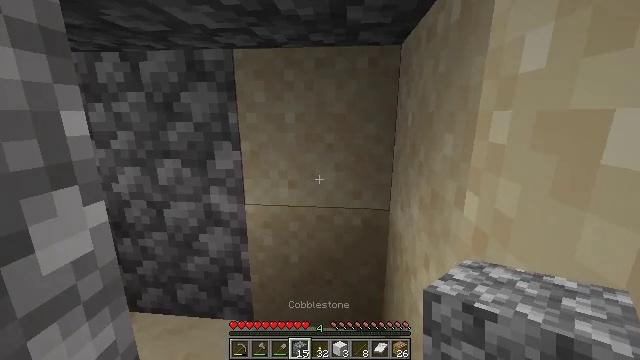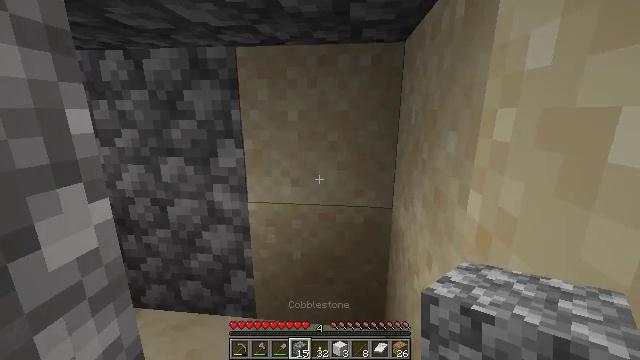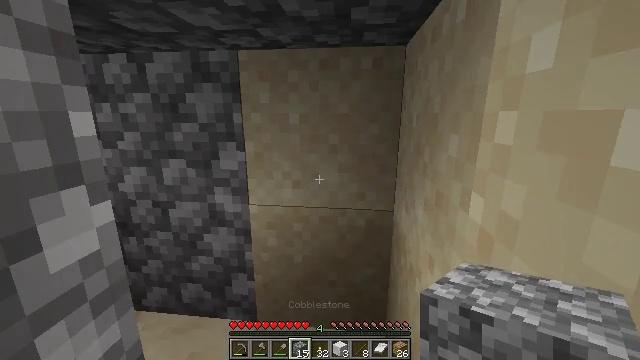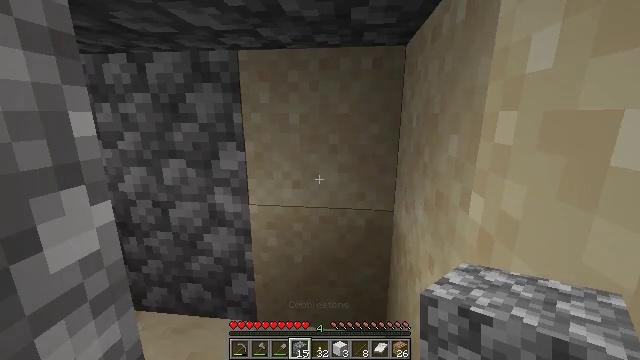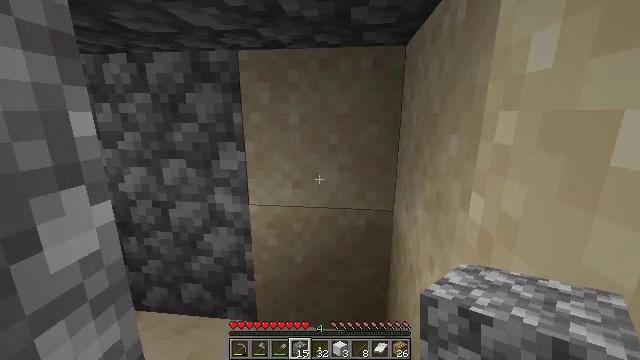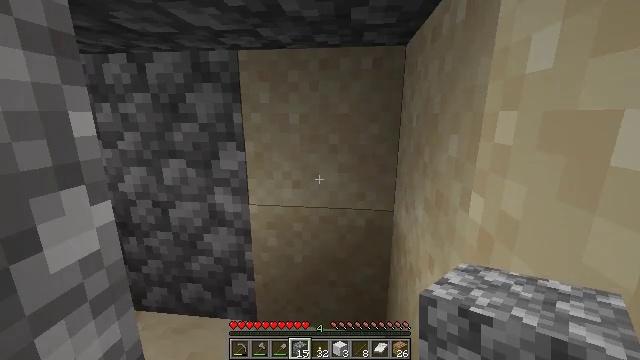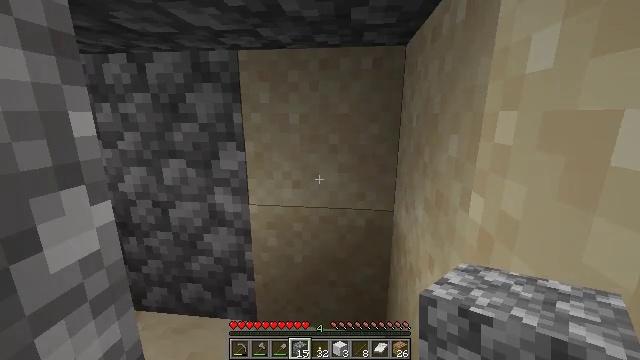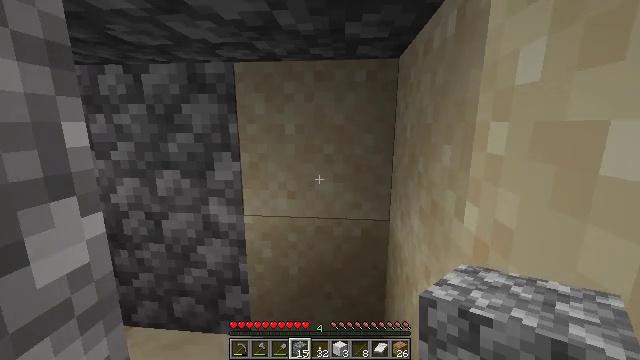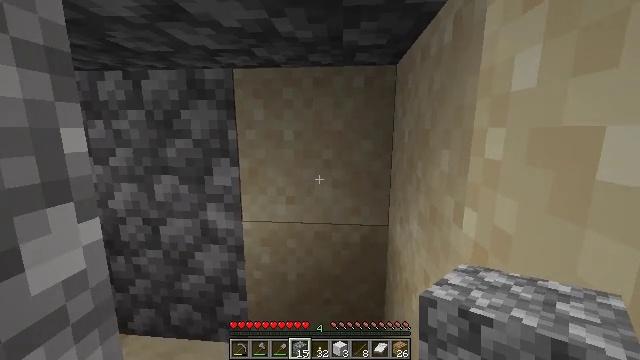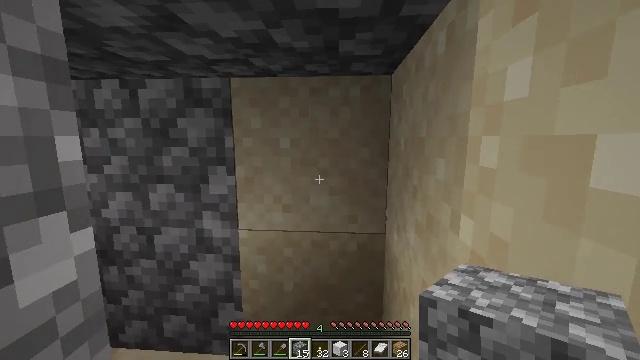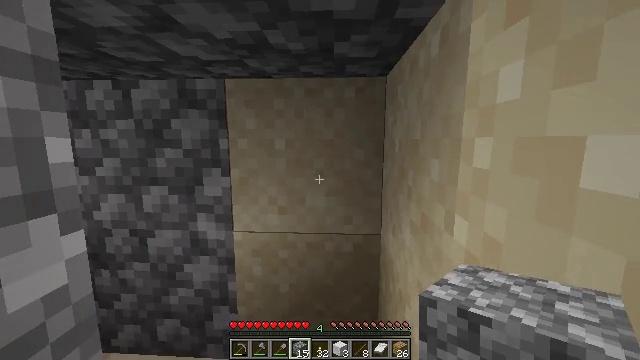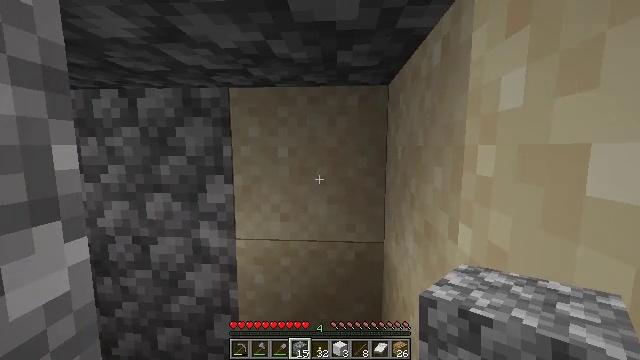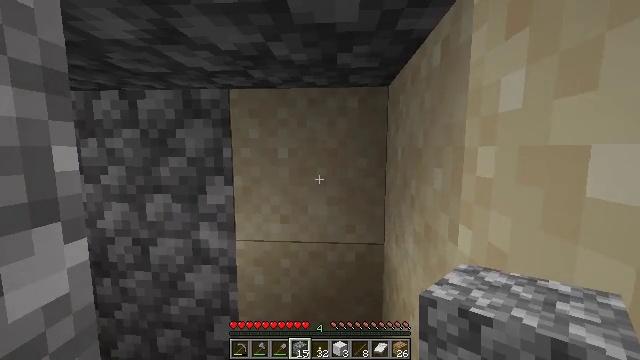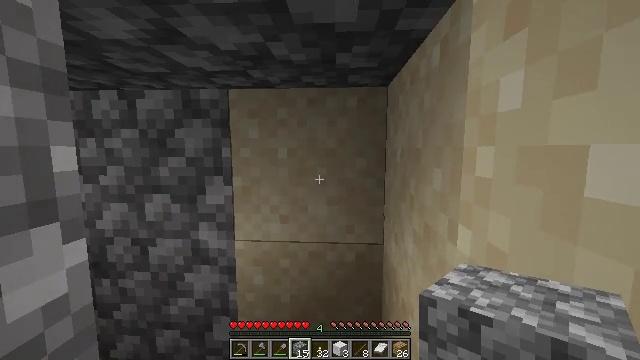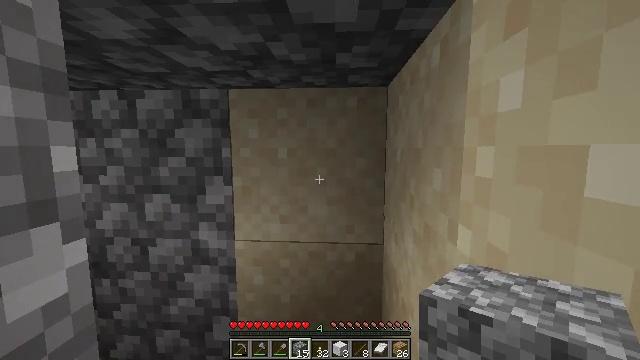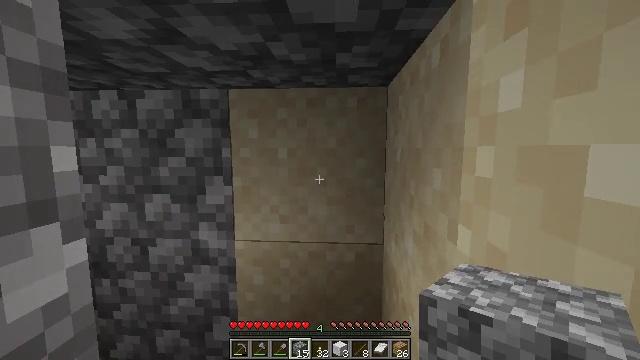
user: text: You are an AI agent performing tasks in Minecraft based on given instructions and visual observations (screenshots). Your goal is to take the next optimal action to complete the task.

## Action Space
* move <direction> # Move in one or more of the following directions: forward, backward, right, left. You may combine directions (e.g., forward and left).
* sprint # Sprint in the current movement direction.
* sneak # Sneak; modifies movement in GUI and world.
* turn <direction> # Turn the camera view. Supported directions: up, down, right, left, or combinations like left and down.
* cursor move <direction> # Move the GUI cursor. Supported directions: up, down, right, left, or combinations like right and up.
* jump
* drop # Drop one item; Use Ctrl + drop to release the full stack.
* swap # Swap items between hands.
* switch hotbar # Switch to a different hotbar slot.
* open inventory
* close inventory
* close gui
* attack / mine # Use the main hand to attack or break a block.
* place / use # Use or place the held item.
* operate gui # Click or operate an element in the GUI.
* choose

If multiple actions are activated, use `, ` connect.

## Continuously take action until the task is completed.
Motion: motion action
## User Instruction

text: Mine sand by the water.
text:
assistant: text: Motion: no_op
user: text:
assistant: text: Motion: no_op
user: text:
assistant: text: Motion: no_op
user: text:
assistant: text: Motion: no_op
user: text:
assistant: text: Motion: no_op
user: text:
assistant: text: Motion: no_op
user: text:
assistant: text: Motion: turn right and up
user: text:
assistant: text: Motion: turn up
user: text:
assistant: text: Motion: turn up
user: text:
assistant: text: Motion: turn right
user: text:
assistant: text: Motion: turn up
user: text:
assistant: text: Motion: no_op
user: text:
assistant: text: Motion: no_op
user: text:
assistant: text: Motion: no_op
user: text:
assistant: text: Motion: no_op
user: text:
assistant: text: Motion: no_op
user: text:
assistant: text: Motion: no_op
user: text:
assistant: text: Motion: no_op
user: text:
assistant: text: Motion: no_op
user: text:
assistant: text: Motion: no_op
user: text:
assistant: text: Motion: no_op
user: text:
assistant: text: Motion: no_op
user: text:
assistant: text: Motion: no_op
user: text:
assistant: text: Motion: no_op
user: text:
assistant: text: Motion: switch to hotbar 3
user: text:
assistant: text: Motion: switch to hotbar 3
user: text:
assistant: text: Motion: attack / mine
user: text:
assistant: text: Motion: attack / mine
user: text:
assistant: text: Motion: attack / mine
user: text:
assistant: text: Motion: attack / mine